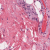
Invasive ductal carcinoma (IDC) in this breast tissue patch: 0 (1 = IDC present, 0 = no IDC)